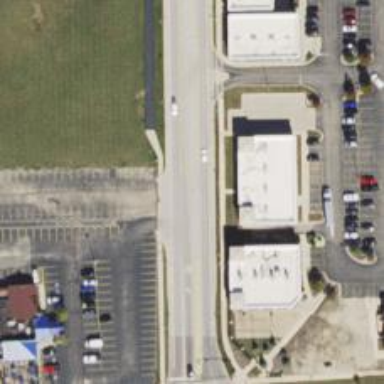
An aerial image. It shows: Tertiary road with asphalt surface and separate sidewalk.